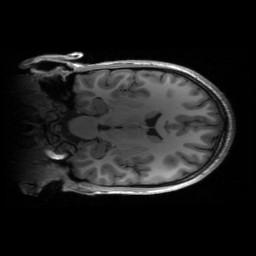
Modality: T1w
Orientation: coronal
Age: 16
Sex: female
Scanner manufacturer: siemens
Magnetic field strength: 3 T
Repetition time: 2.53 s
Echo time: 0.00297 s